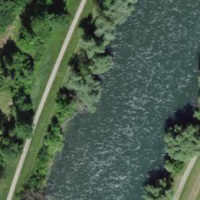
EUNIS habitat code: 15
Species observed at this site:
Ajuga reptans